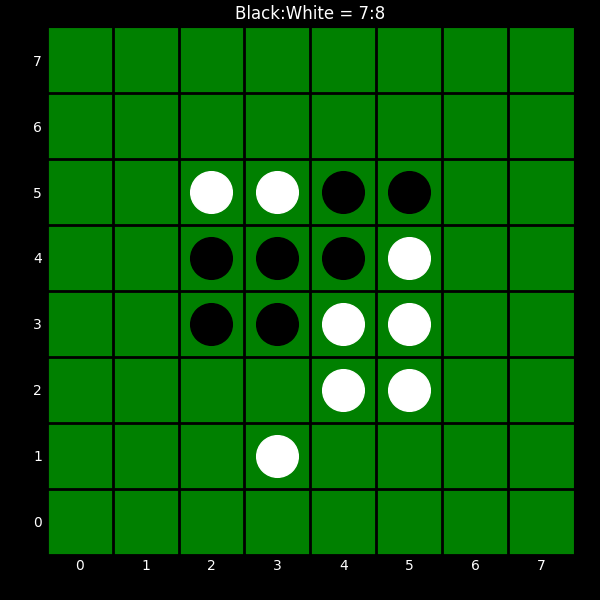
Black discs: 7
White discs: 8